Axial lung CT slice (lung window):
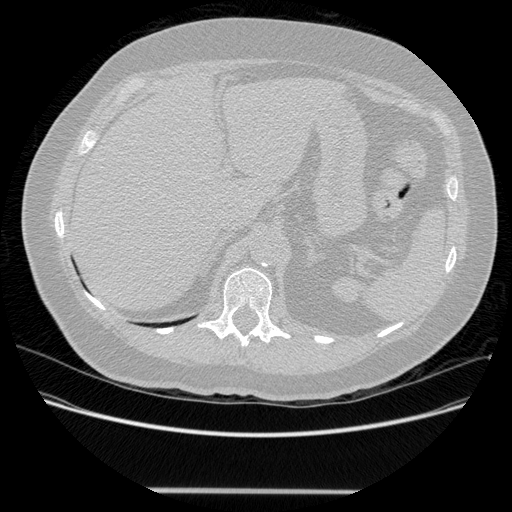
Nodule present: no